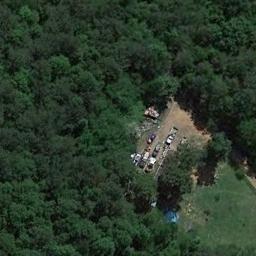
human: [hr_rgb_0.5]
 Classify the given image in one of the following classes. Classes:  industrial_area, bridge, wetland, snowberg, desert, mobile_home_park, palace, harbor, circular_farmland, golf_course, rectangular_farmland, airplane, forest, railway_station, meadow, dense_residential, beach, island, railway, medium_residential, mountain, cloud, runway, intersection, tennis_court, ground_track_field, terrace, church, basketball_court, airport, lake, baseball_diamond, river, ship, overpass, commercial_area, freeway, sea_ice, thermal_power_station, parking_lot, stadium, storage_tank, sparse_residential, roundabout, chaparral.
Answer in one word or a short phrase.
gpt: forest